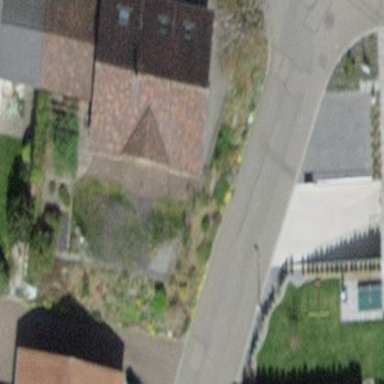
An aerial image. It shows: Residential building.